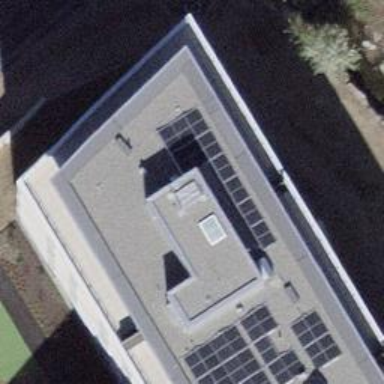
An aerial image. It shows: Solar power generator using photovoltaic panels.